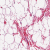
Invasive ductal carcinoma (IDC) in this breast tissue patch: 0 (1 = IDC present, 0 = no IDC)